Question: I need your help, I have this table (image) and I want to put that data in columns per row like this <URL>.
You know how can I do that?

This is the way for show data from MySQL that I use:
'''
<?php
$sqlStr = "SELECT items.CA_id, items.item_id, items.item_Cant, items.CECO_cod, items.item_desc, items.item_enduser
FROM items where CA_id = ".$CA_id;
$sqlStrAux = "SELECT count(*) as total FROM items";
$aux = Mysql_Fetch_Assoc(mysql_query($sqlStrAux));
$query = mysql_query($sqlStr);
if($aux['total']>0){
echo "</br></br>";
echo "<div class='datagrid'>";
echo " <table class="tablesorter">
";
echo "<thead>";
echo "<tr>
<th>Item</th>
<th>Cantidad</th>
<th>CECO</th>
<th>Descripcion de solicitud</th>
<th>Usuario final</th>
</tr>
";
echo "</thead>";
echo "<tbody>";
while($row = mysql_fetch_assoc($query)){
echo " <tr>
<td>".htmlentities($row['item_id'])."</td>
<td>".htmlentities($row['item_Cant'])."</td>
<td>".htmlentities($row['CECO_cod'])."</td>
<td>".$row['item_desc']."</td>
<td>".$row['item_enduser']."</td>
</tr>
";
}
echo "</tbody>";
echo " </table>
";
}
echo "</div>";
?>
'''
I hope you understand, thanks.
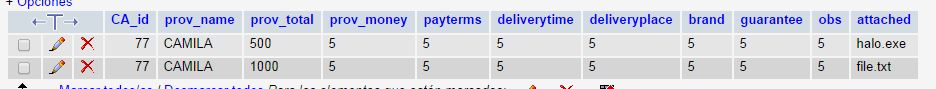
Answer: Assuming you are asking how to flip the table sideways: Store the values in an array, and then echo the contents of each array per line, like so:
'''
<?
while($row = mysql_fetch_assoc($query)){
$itemID[] = htmlentities($row['item_id']);
$item_Cant[] = htmlentities($row['item_Cant']);
$CECO_cod[] = htmlentities($row['CECO_cod']);
$item_desc[] = $row['item_desc'];
$item_enduser[] = $row['item_enduser'];
}
echo "<table>";
echo "<tr><td>Item ID</td>";
for ($i=0; $i<count($itemID);$i++) {
echo "<td>".$itemID[$i]."</td>";
}
echo "</tr><tr><td>Item Can't</td>";
for ($i=0; $i<count($item_Cant);$i++) {
echo "<td>".$item_Cant[$i]."</td>";
}
echo "</tr><tr><td>Next row title...</td>";
...
...
echo "</table>";
?>
'''